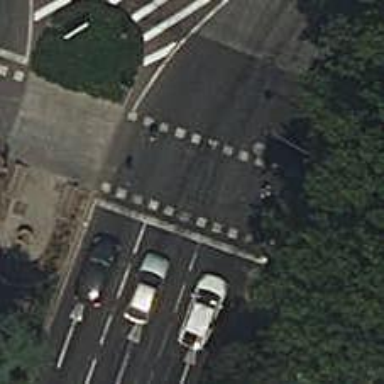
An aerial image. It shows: Traffic signals at road crossing.